Field crop: maize
Growth stage: 2
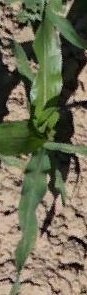
Species: maize